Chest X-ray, AP view. Patient: 31 years old, sex F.
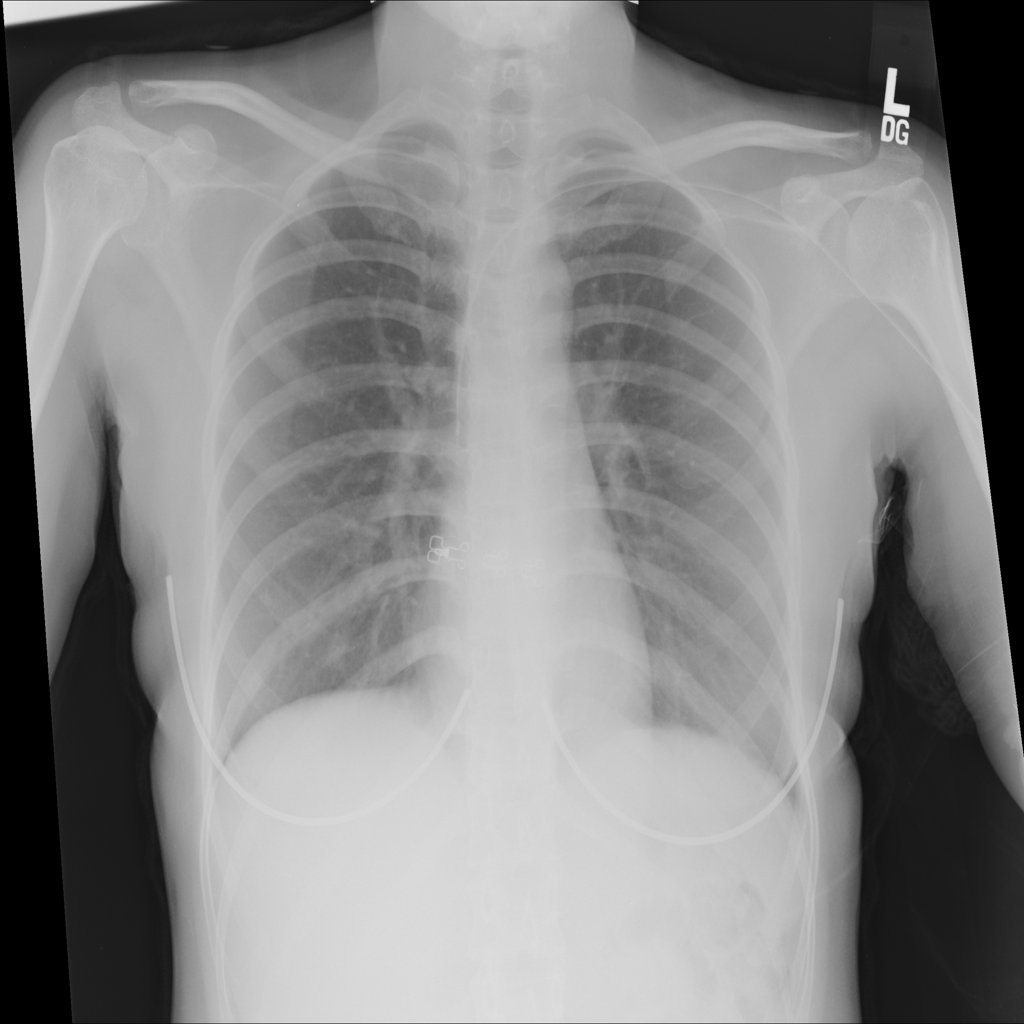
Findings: No Finding